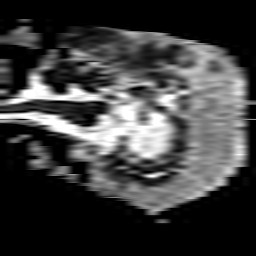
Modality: ADC
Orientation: sagittal
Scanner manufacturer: philips
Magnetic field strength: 3 T
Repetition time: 4.374 s
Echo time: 0.06165 s